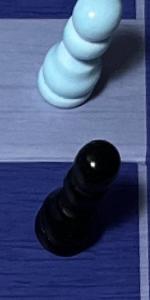
Label: Pawn_Black